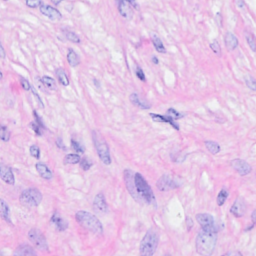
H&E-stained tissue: Breast